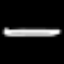
Label: pencil